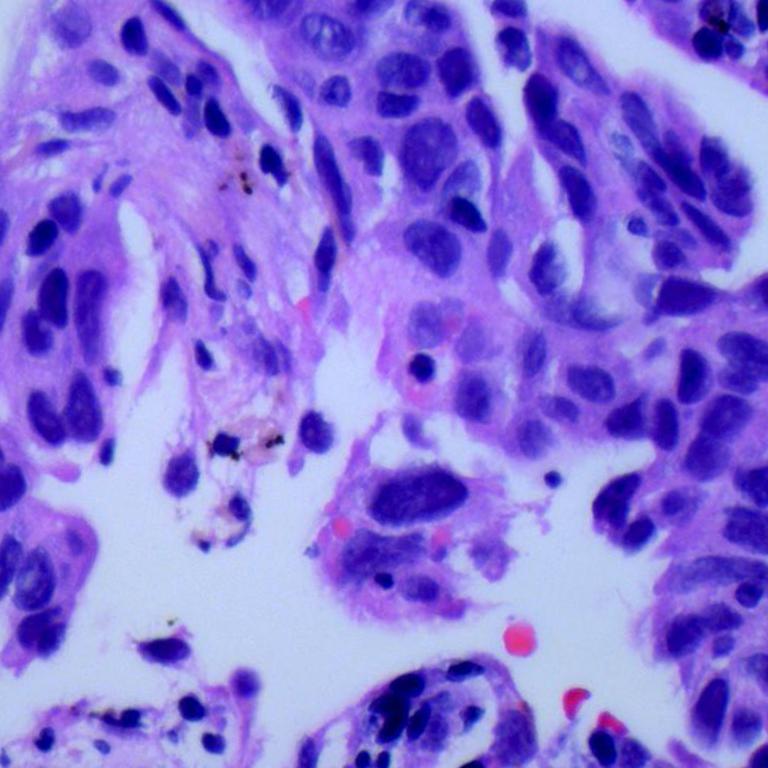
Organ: lung
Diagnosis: adenocarcinomas